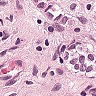
Metastatic tissue present: yes